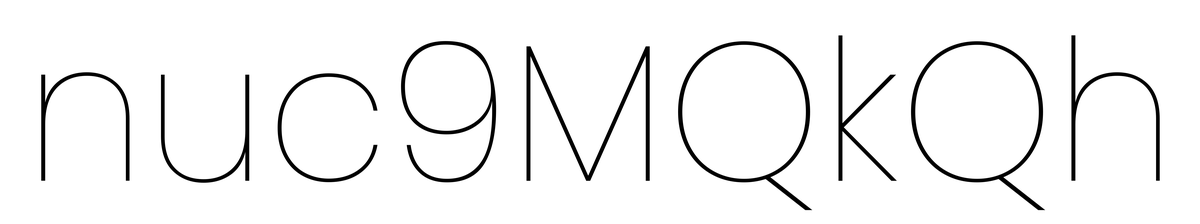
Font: Poppins-Thin